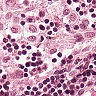
Metastatic tissue present: no